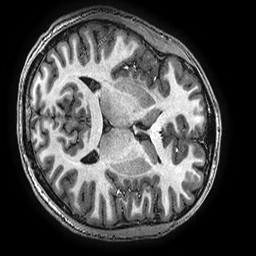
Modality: T1w
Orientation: axial
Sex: male
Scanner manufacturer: ge
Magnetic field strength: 3 T
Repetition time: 0.00766 s
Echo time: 0.003476 s